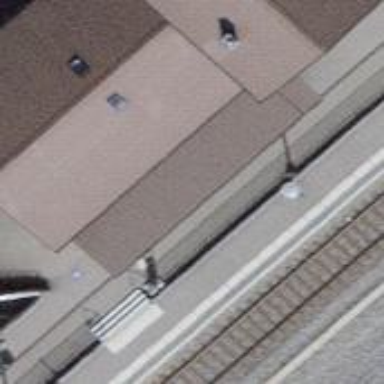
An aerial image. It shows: Public transport station located at railway halt.